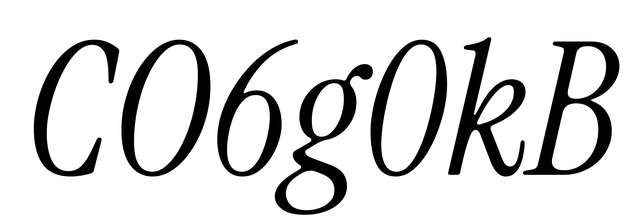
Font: InstrumentSerif-Italic